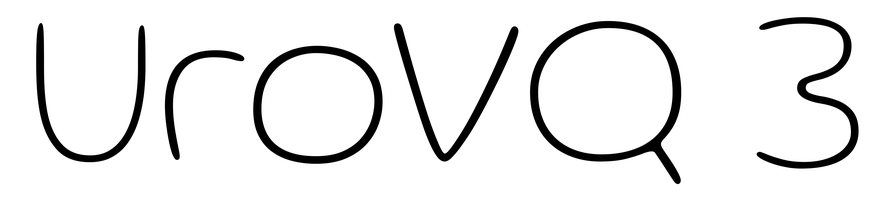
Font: Gluten_Thin